Question: I am integrating worklight 6.1 official deployment ant task into gradle build script.
We will utilize below script to run flexible continuous integration process.
'''
def antTaskLibClasspath = "ant-task-lib/worklight-ant-deployer.jar"
def verifyDatabaseArguments(String database){
switch(project.ext[database + 'Type']){
case 'derby':
def dbNameProp = database + 'Name'
def dbDirPathProp = database + 'Dir'
def dbProperties = ['databaseName':project.ext[dbNameProp], 'databaseDir':project.ext[dbDirPathProp] ]
.each { key, value ->
if(!value?.trim()){
def errMsg = "Missing mandatory parameter : ${key}"
println errMsg
throw new StopExecutionException(errMsg)
}
}
project.ext[dbDirPathProp] = Eval.me(""" "${project.ext[dbDirPathProp]}" """).replace("\", "/")
def dbFile = file(project.ext[dbDirPathProp] + "/${project.ext[dbNameProp]}")
if(!dbFile.exists()){
if(dbFile.mkdirs()){
println "Create folders ${project.ext[dbDirPathProp]} for ${database} derby database"
}else {
def errMsg = "Can not create folders for ${database} derby database"
println errMsg
throw new StopExecutionException(errMsg)
}
}
break
case 'oracle':
break
default:
errMsg = "Unsupported database type"
println errMsg
throw new StopExecutionException(errMsg)
break
}
}
verifyDatabaseArguments("worklightDatabase")
verifyDatabaseArguments("worklightReportsDatabase")
task configure {
description "Configure database for worklight server"
doLast {
ant.typedef(name:'configureDatabase',
classname:'com.ibm.worklight.config.ant.database.ConfigureDatabaseTask',
classpath:antTaskLibClasspath
)
ant.configureDatabase(kind: "Worklight"){
switch(worklightDatabaseType){
case 'derby':
derby(database:worklightDatabaseName, datadir:worklightDatabaseDir)
break
}
}
ant.configureDatabase(kind: "WorklightReports"){
switch(worklightReportsDatabaseType){
case 'derby':
derby(database:worklightReportsDatabaseName, datadir:worklightReportsDatabaseDir)
break
}
}
}
}
'''
And these are properties which were referenced in the script overhead. I've set them in gradle.properties where the build.gradle is located.
'''
worklightDatabaseType=derby
# derby database name
worklightDatabaseName=WRKLGHT
# derby database file directory
worklightDatabaseDir=${System.properties['user.home']}/.derby/ibm
worklightReportsDatabaseType=derby
# derby database name
worklightReportsDatabaseName=WLREPORT
# derby database file directory
worklightReportsDatabaseDir=${System.properties['user.home']}/.derby/ibm
'''
The command line shows ant error message which I can't figure out what's going wrong after I try to configure database with command $ > gradle configure.

Line 75 is the place where I start the first invocation of ant.configureDatabase( ...
Did I miss any mandatory configuration which may not documented in the worklight 6.1?
My jdk version is jdk7_60, gradle version 2.4 without wrapper.
Any suggestion/comment is appreciated, thank you~
By the way, if any consultant from IBM mobilefirst team is watching,
please consider to ask your product team to rename ant task which has dash symbol in it's name.
It seems that Groovy AntBuilder can not load ant element name includes dash symbol,
so we have to unzip worklight ant task jar archives and search for the task class we need in defaults.properties,
then redefine ant task using class name manually in gradle script. That's not convenient.
The build progress of worklight project is complex. We don't like to use ant to setup build automation.
---
Appended after Peter post his suggestion:
Thank you, Peter.
I have step over the ant library issue after adopting your way.
But it stucks again, and I couldn't interpret the error message.
At first I assume this issue is because worklight 6.1 ant deploy task may not be compatible with gradle,
so I wrote ant build script below to test if my assumption is correct,
which implements the same build logic and variable as previous gradle script does.
build.xml
'''
<?xml version="1.0" encoding="UTF-8"?>
<project basedir="." default="install">
<loadproperties srcfile="build.properties" />
<taskdef resource="com/worklight/ant/defaults.properties">
<classpath>
<pathelement location="worklight-ant-task-libs/worklight-ant-deployer.jar"/>
</classpath>
</taskdef>
<target name="configure">
<configuredatabase kind="Worklight">
<derby database="${worklightDatabaseName}" datadir="${worklightDatabaseDir}"/>
</configuredatabase>
<configuredatabase kind="WorklightReports">
<derby database="${worklightReportsDatabaseName}" datadir="${worklightReportsDatabaseDir}"/>
</configuredatabase>
</target>
</project>
'''
build.properties
'''
# derby database name
worklightDatabaseName=WRKLGHT
# derby database file directory
worklightDatabaseDir=${user.home}/.derby/ibm
# derby database name
worklightReportsDatabaseName=WLREPORT
# derby database file directory
worklightReportsDatabaseDir=${user.home}/.derby/ibm
'''
And my build progress fails again.
I have upload the ant error message log file to <URL>.
Can anyone give me some suggestion to help me figure it out?
Thank you~
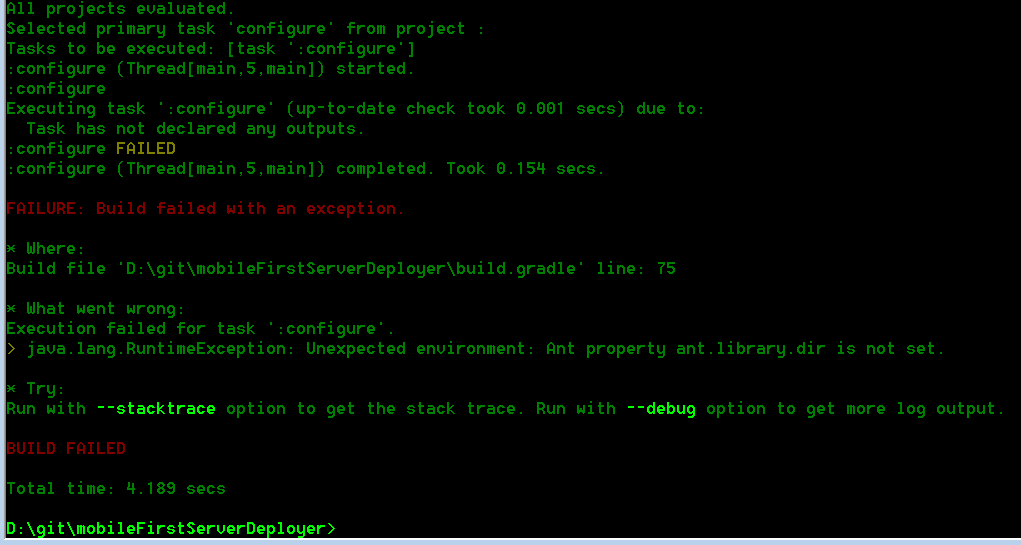
Answer: I'm going to use a lot of guesswork here, but according to <URL>, 'ant.library.dir' is only set by Ant's 'Launcher' class, which Gradle's Ant integration probably doesn't use.
I suspect that the Worklight Ant task you're using assumes that property is set and throws an exception. You can check this by running
'''
gradle --stacktrace configure
'''
assuming that 'configure' is the task you want to run. This will show you where the exception is being thrown from (and any causes too).
You might be best off adding an unpacked Ant distribution to your source tree (or perhaps just its 'lib' directory) and adding the following entry to a 'gradle.properties' file in the root of your project:
'''
systemProp.ant.library.dir=<path to Ant>/lib
'''
Of course you should replace '<path to Ant>' with the actual path to an Ant installation.